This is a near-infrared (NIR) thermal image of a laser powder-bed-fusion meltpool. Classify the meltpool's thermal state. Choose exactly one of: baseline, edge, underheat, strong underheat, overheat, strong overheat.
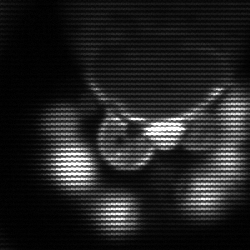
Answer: edge